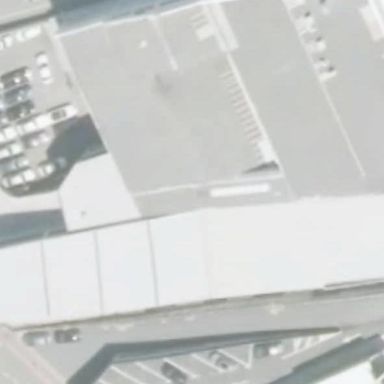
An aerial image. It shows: Industrial building.